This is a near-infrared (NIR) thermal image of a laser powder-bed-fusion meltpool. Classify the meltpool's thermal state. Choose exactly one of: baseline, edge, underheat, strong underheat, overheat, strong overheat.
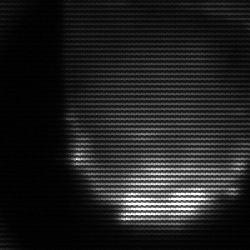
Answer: edge